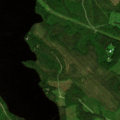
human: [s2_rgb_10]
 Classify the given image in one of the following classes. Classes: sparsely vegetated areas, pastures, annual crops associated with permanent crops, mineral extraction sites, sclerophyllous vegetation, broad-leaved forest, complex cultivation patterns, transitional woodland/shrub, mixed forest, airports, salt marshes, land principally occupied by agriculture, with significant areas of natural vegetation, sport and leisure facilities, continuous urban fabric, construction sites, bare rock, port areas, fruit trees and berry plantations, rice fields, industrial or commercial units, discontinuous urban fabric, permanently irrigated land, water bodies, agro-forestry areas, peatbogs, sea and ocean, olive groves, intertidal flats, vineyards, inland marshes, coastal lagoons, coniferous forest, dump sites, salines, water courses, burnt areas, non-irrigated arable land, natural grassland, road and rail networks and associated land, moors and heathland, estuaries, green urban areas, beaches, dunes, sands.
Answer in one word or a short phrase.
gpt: coniferous forest, mixed forest, transitional woodland/shrub, water bodies